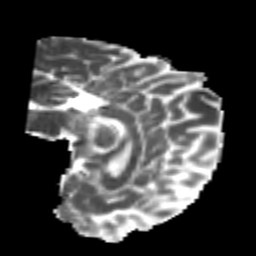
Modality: MD
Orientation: sagittal
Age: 20
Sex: male
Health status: healthy
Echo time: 0.074 s